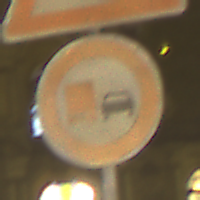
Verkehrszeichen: UeberholverbotKraftfahrzeuge
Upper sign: FlugbetriebLinks
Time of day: Night
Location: Outdoor (Urban)
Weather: Overcast
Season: NotSpecified
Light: Artificial